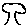
Label: tree